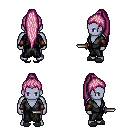
a pixel art fantasy rpg character, male body template, dark elf, purple skin, gray robe, gold greaves, pink extra-long topknot hairstyle, cloth bracers, gray slippers, dagger, four views (front, back, left, right), 2x2 character sprite sheet, small pixel art, hard edges, no anti-aliasing